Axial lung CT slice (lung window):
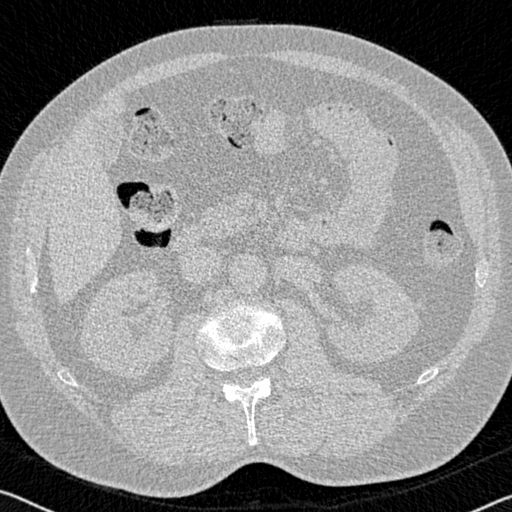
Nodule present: no